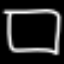
Label: square